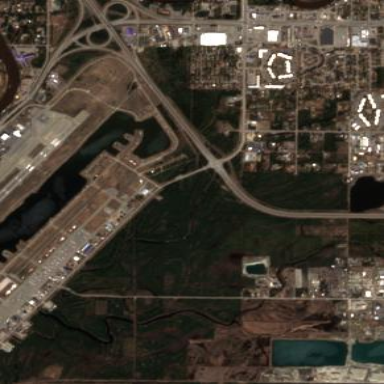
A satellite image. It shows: Apron at the airport.